Interaction volume radius: 5 \u00c5
Interaction volume height: 15 \u00c5
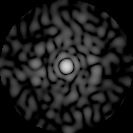
Disorder parameter: 0.8192